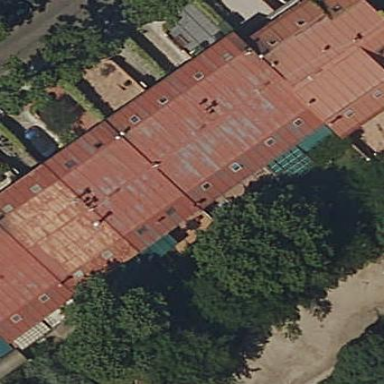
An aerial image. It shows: Terrace building.